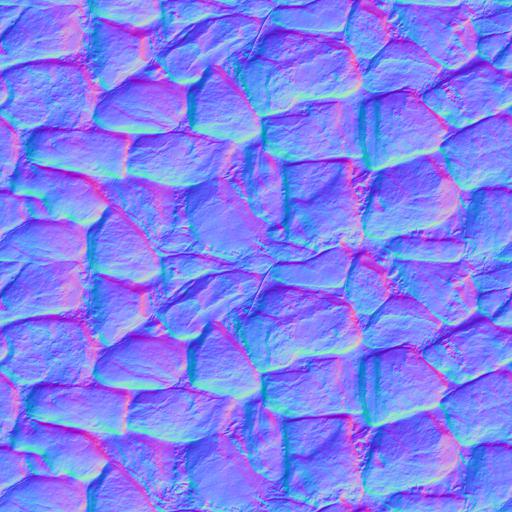
boulder cliff rock rocks stones wall